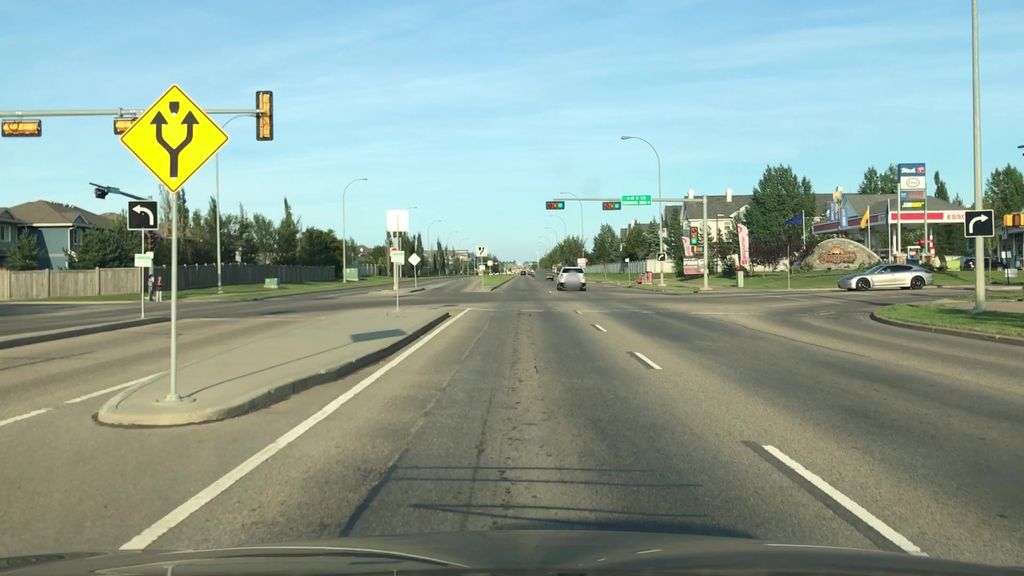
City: edmonton